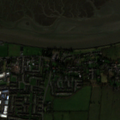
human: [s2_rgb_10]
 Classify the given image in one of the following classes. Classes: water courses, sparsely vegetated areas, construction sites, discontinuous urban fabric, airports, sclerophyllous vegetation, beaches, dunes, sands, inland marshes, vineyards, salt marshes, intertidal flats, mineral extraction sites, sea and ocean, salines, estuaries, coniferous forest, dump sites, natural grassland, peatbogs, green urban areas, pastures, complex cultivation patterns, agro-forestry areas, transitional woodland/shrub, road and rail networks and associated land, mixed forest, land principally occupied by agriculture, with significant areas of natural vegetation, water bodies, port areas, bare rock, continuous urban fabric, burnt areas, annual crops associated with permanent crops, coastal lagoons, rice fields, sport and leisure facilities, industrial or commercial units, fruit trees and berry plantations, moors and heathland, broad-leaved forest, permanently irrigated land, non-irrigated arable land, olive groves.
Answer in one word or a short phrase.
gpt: discontinuous urban fabric, industrial or commercial units, pastures, salt marshes, intertidal flats, estuaries